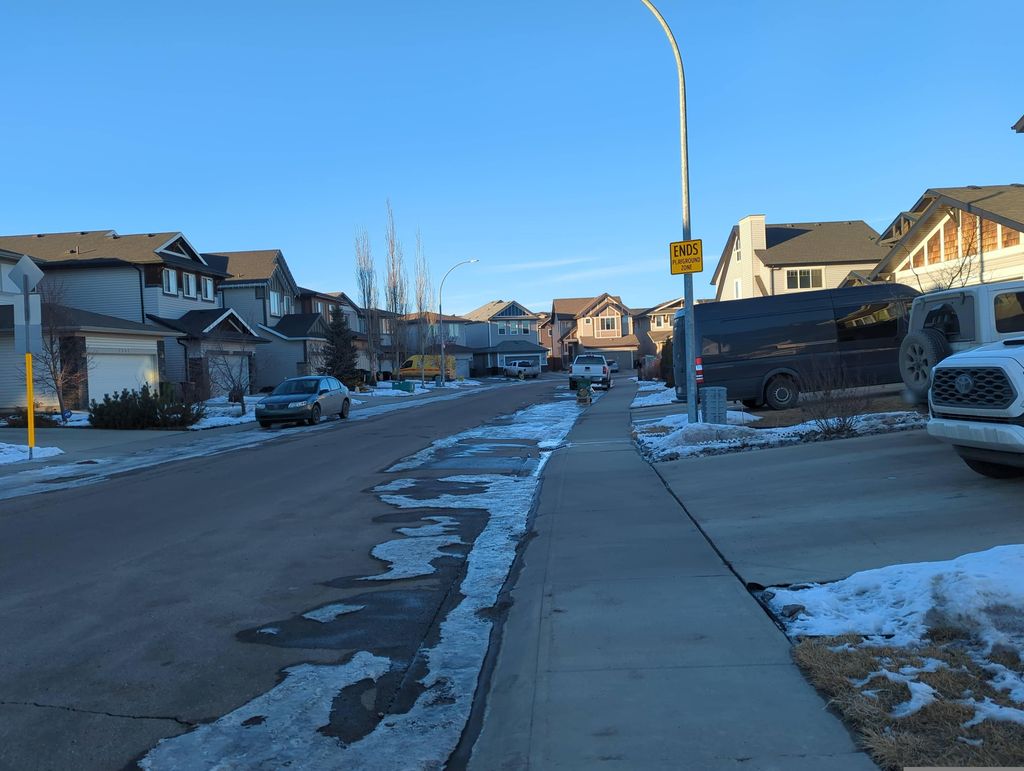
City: edmonton